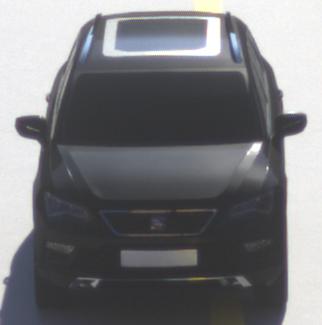
Make: SEAT
Model: Ateca 1.0 TSI Ecomotive
Detailed model: Ateca (5FP)
Model produced from: 2016/08
Model produced until: 2018/08
Doors: 5
Color: black
Road condition: dry road
Daytime: morning or afternoon
Contrast: high contrast